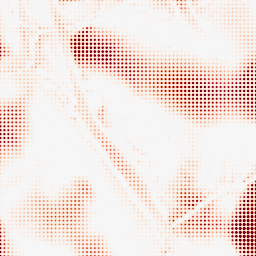
Category: morphological
Decomposition family: tophat
Decomposition parameters: size: 50
mode: white
Upsampling method: sinc_hamming
Upsampling parameters: scale: 8
kernel_size: 4
Upsampling scale: 8